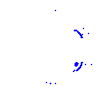
Particle: proton